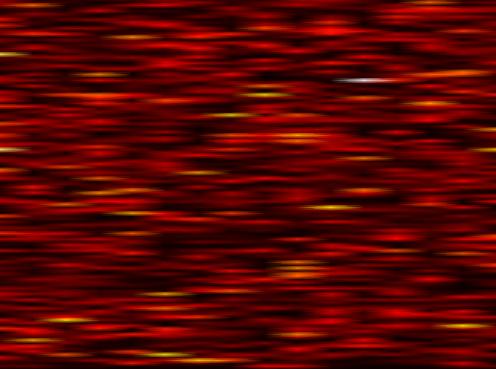
Label: UFMC